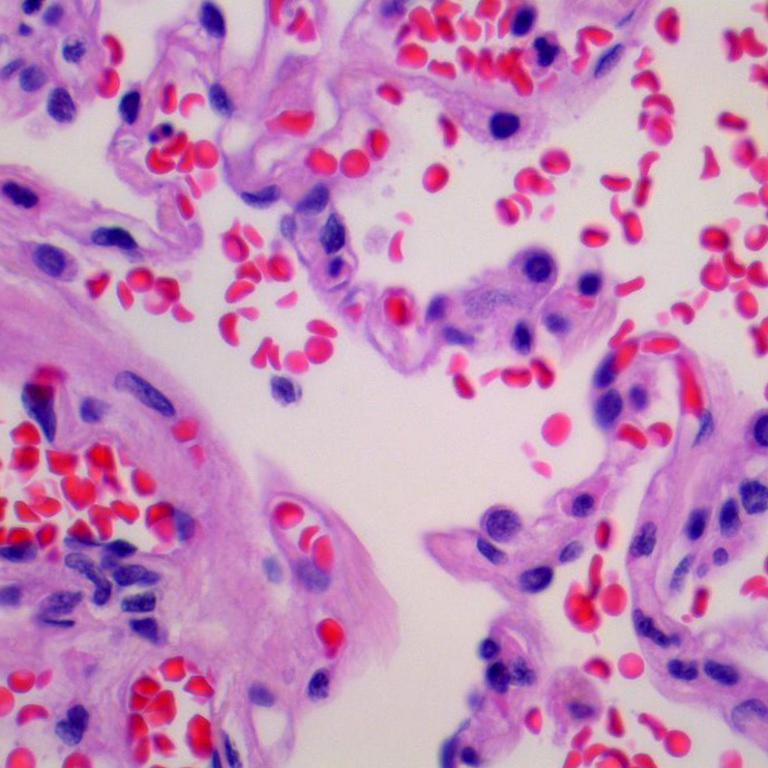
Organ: lung
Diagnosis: benign